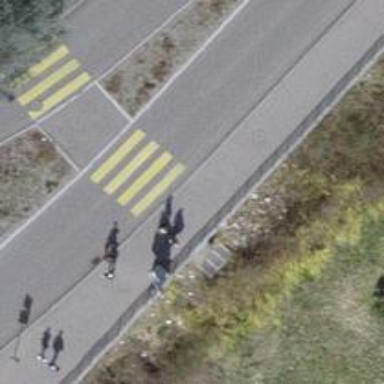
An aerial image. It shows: Footway crossing with marked asphalt surface.